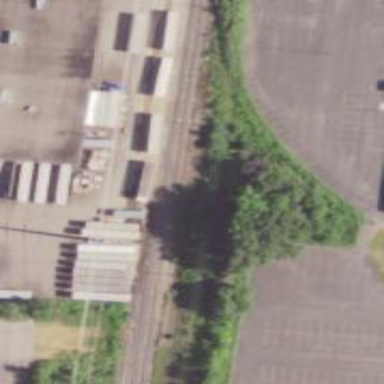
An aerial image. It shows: Disused railway spur.